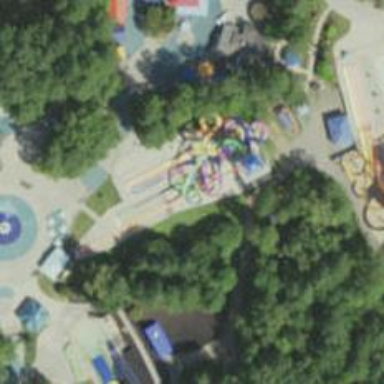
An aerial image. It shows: Water slide attraction.